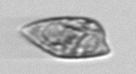
Label: Prorocentrum_dentatum